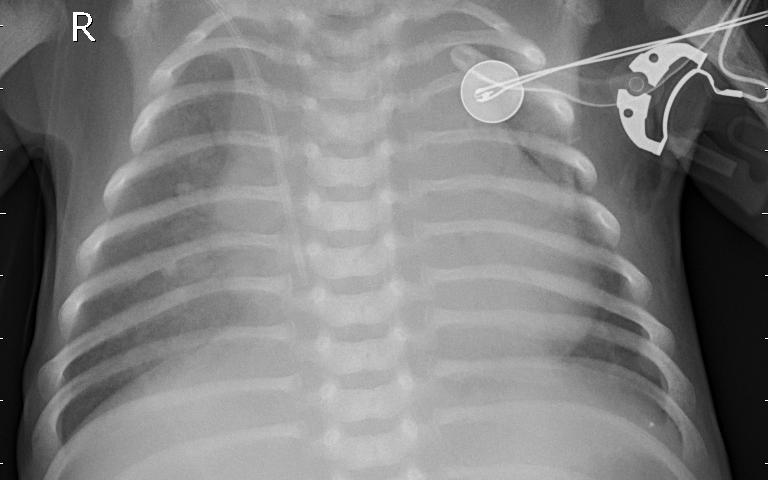
Diagnosis: PNEUMONIA